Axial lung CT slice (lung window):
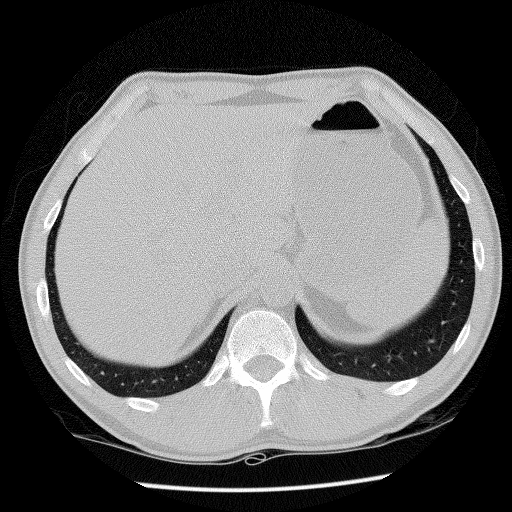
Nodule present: no